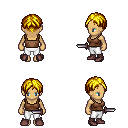
a pixel art fantasy rpg character, female body template, human, tanned skin, brown pirate shirt, white pants, blonde parted hairstyle, maroon shoes, dagger, four views (front, back, left, right), 2x2 character sprite sheet, small pixel art, hard edges, no anti-aliasing